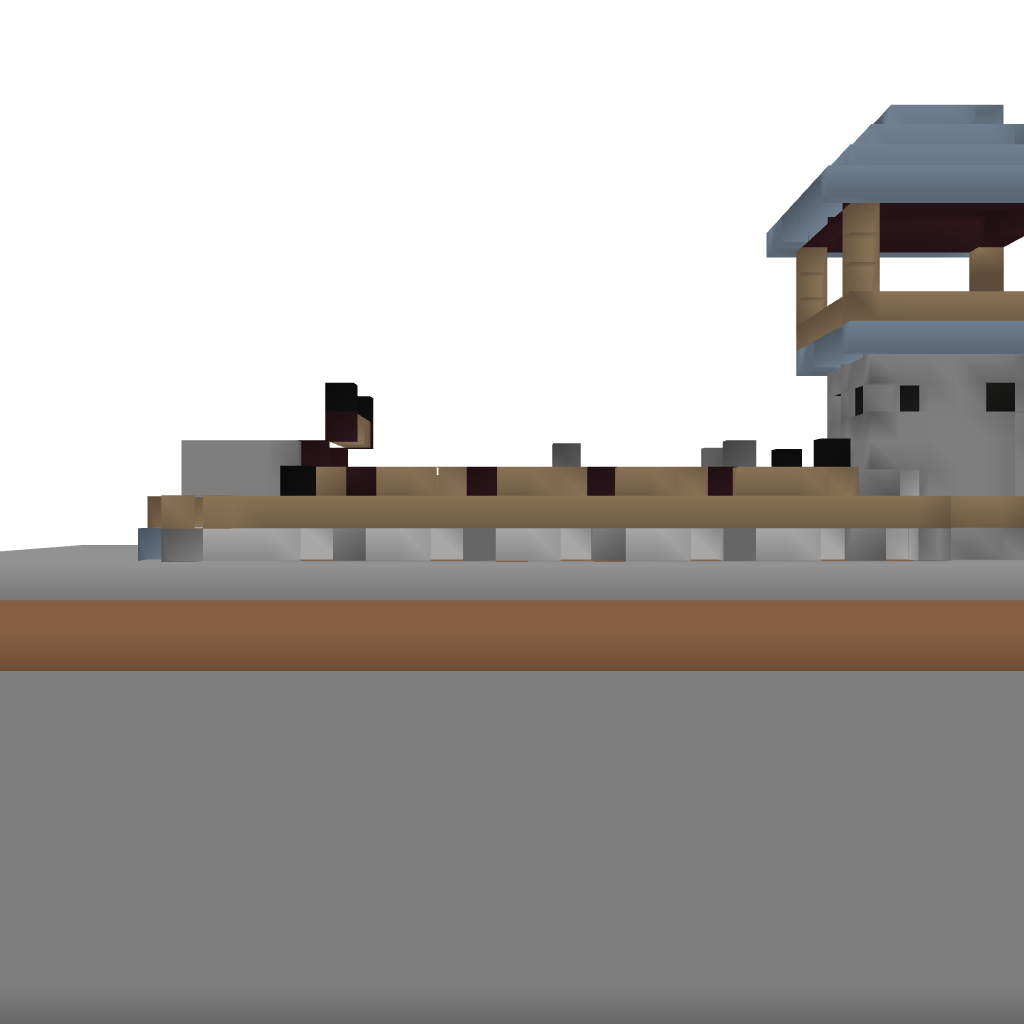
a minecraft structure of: Raptor cage